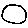
Label: circle